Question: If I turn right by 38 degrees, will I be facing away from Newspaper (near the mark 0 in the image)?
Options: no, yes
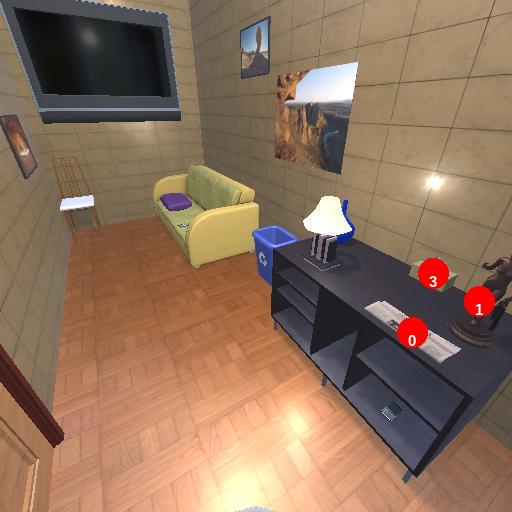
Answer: no